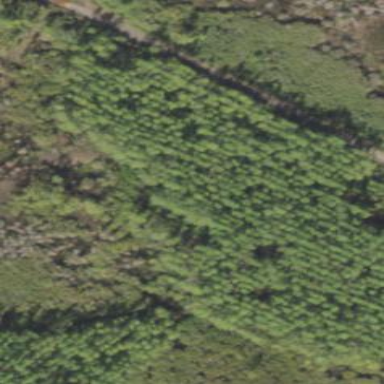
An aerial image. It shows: Forest area dominated by needle-leaved trees.